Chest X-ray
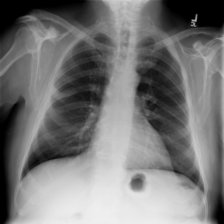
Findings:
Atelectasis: negative
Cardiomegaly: negative
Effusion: negative
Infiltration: negative
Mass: negative
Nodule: negative
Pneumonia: negative
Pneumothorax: negative
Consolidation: negative
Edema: negative
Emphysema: negative
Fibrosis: negative
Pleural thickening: negative
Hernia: negative